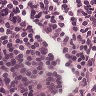
Metastatic tissue present: no